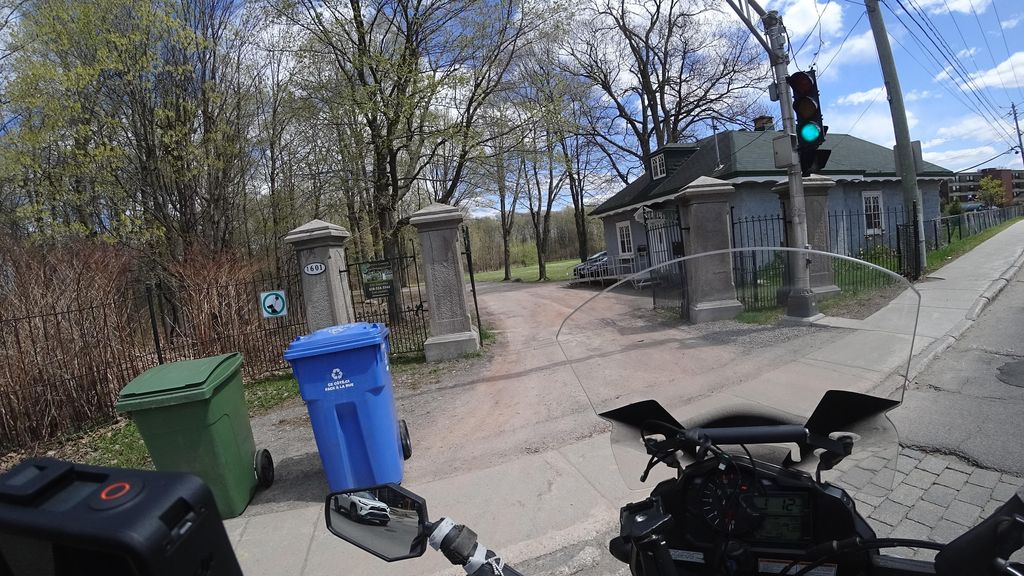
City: quebec_city